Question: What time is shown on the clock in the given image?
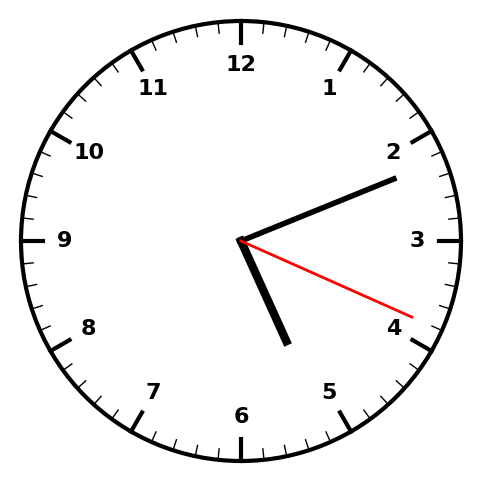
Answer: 05:11:19